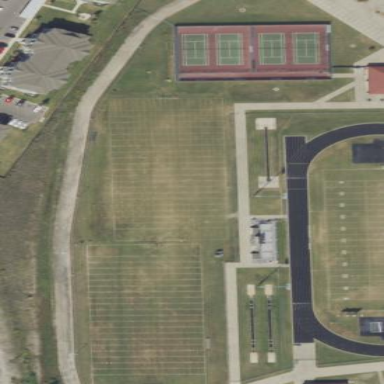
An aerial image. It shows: American football pitch.